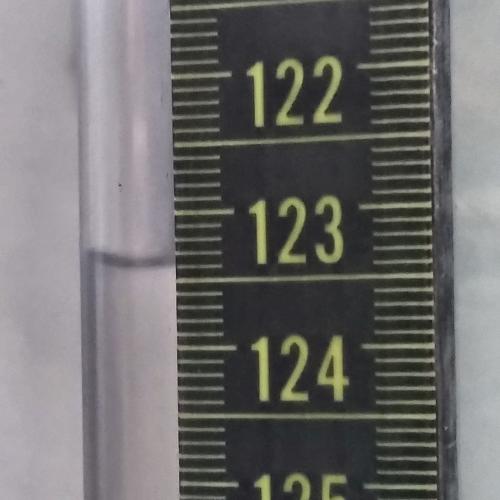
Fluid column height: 123.4 cm